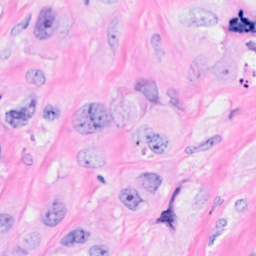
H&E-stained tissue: Breast